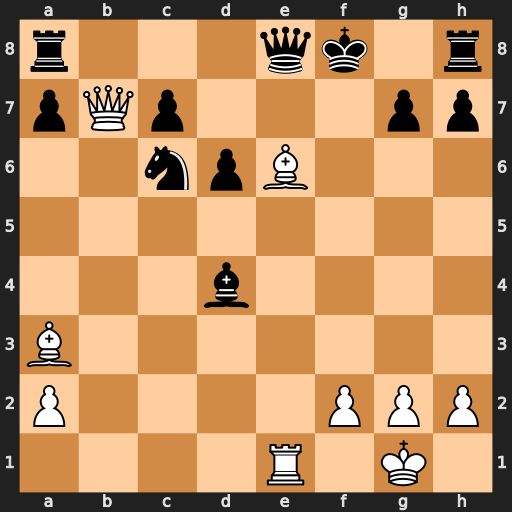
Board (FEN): r3qk1r/pQp3pp/2npB3/8/3b4/B7/P4PPP/4R1K1
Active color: w
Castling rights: -
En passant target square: -
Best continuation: Qxc7 Rd8 Bxd6+